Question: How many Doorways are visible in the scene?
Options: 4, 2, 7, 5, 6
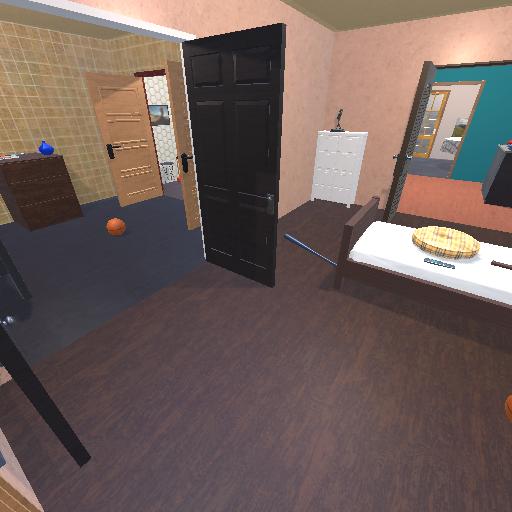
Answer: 4